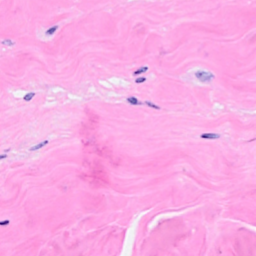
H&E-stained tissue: Breast